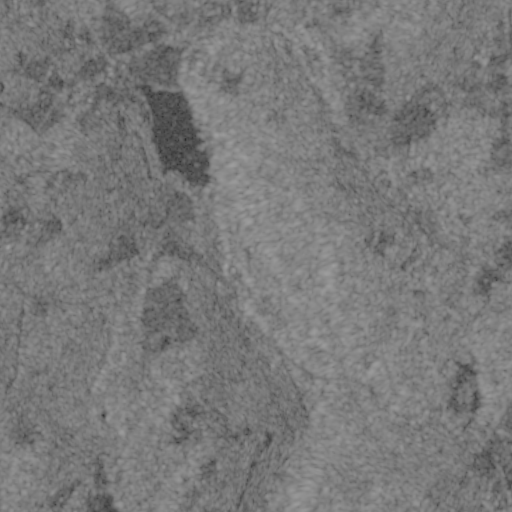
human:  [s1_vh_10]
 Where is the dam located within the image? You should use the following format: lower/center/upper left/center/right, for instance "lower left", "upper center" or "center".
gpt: The dam is located in the upper left of the image.
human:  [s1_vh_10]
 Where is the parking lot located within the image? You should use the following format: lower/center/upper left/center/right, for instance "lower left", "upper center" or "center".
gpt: The parking lot is located in the lower right of the image.
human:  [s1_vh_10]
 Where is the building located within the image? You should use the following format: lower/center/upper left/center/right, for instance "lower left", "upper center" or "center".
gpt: The building is located in the upper left of the image.
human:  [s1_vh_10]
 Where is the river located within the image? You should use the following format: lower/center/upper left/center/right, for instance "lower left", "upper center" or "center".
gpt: The river is located in the upper left of the image.
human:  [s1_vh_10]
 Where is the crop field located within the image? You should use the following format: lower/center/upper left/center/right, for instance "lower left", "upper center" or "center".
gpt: There is no crop field in the image.

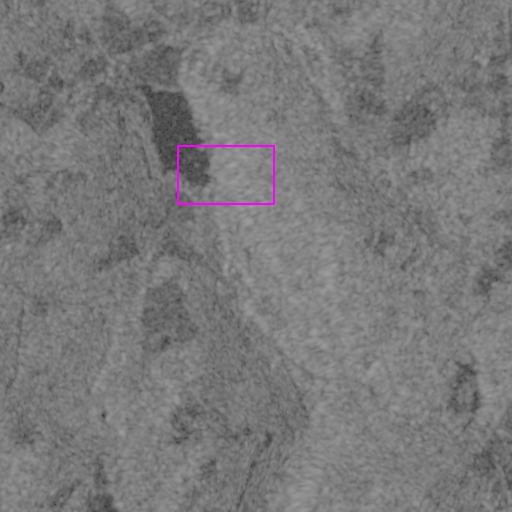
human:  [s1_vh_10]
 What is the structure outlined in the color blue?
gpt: There is no blue outline.
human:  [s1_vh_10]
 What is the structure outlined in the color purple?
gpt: There is no structure outlined in purple.